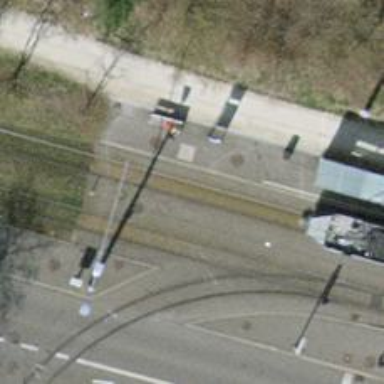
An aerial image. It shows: Tram stop with public transport stop position for trams.